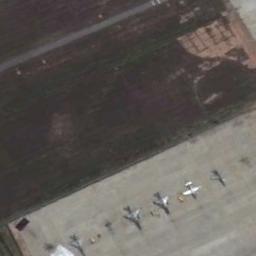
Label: airplane